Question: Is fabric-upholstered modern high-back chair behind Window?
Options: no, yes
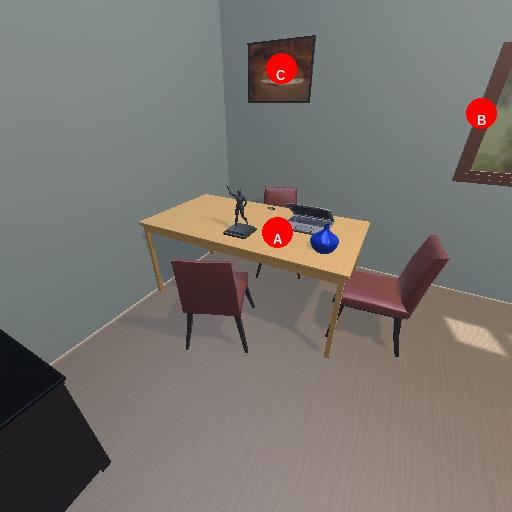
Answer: no